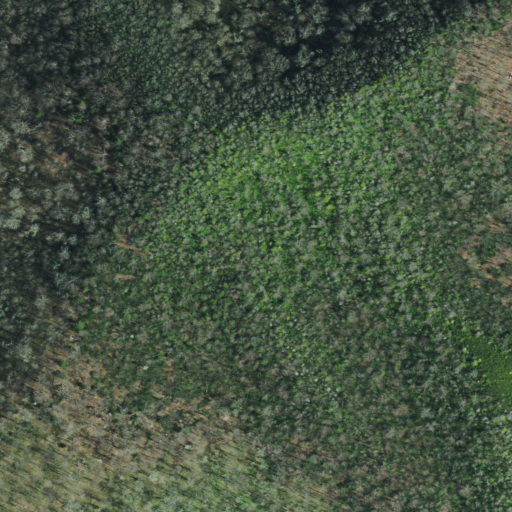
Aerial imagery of ridge(s) in Tennessee named Bent Arm containing mixed forest and deciduous forest